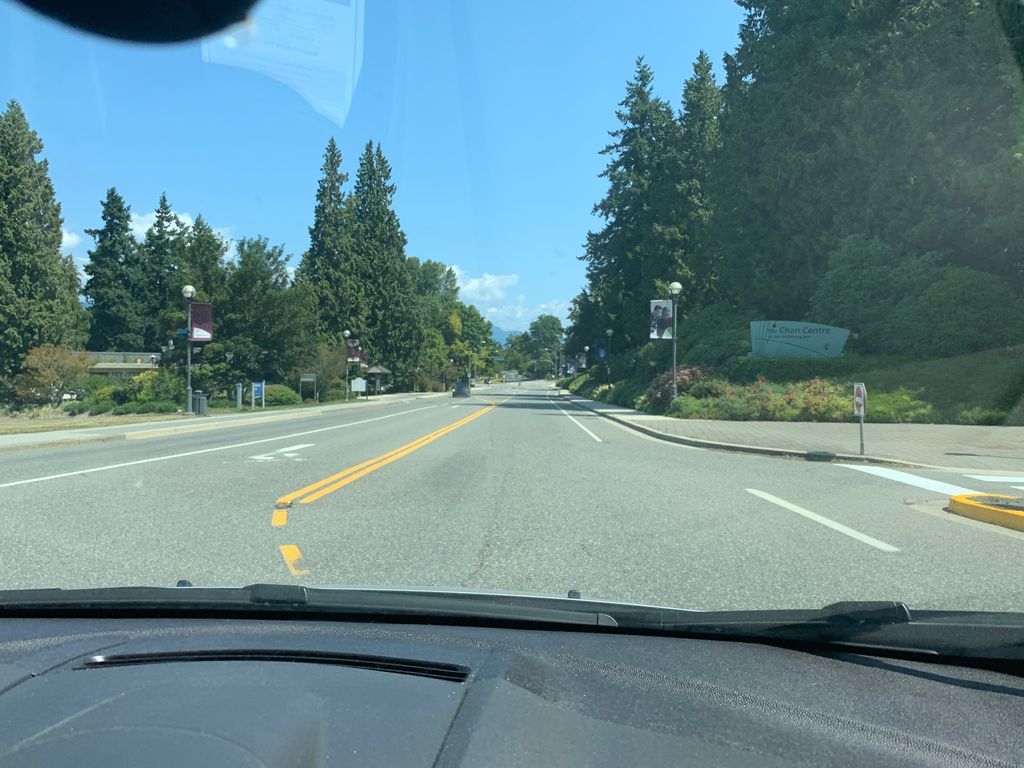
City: vancouver